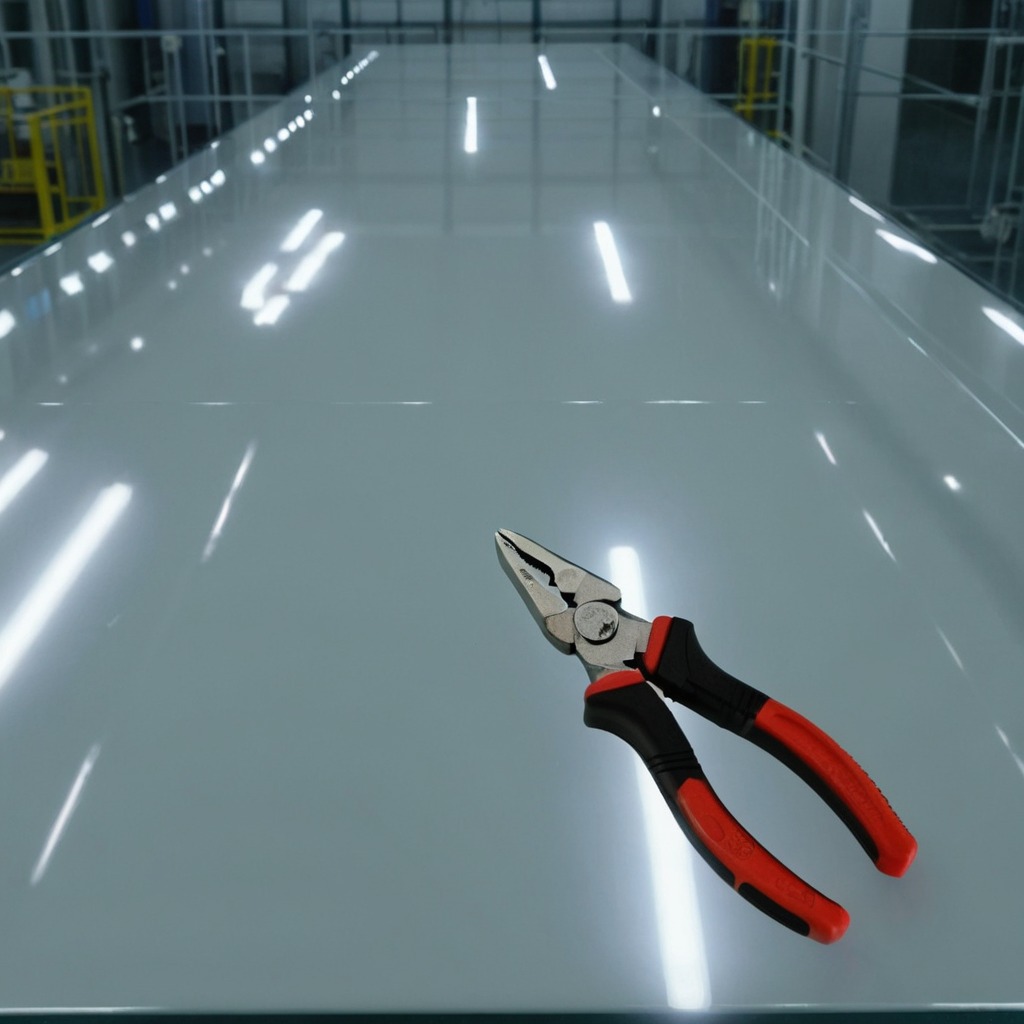
A plier is lying on the table in the ship maintenance bay.